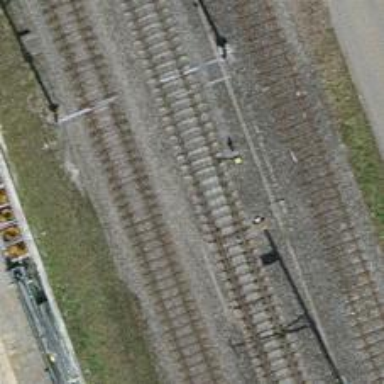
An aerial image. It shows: Single railway track with electrification through contact line.